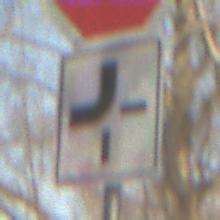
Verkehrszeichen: VerlaufVorfahrtsstrasse2
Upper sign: Stop
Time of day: SunriseSunset
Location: Outdoor (Nature)
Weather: PartlyCloudy
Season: NotSpecified
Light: Natural